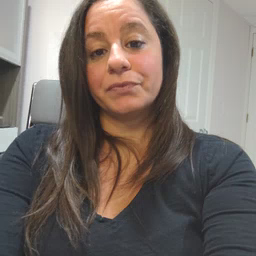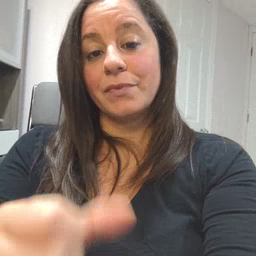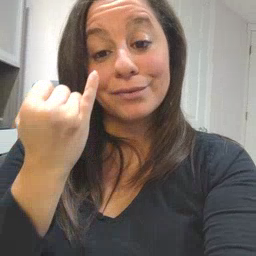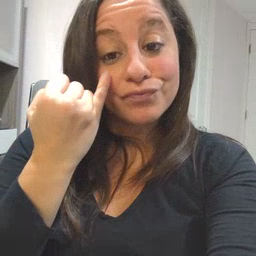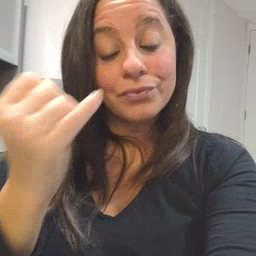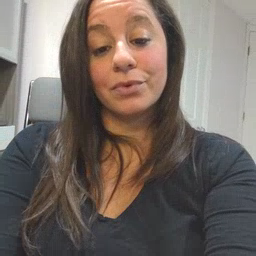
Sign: if